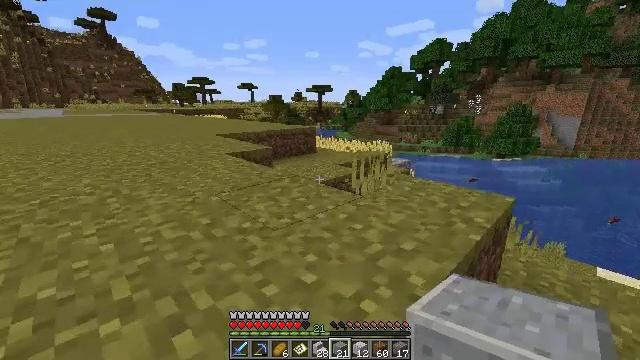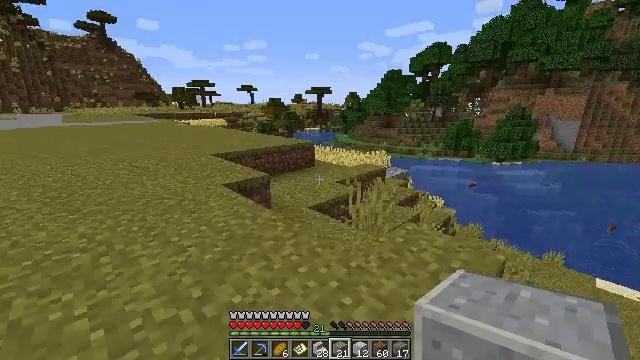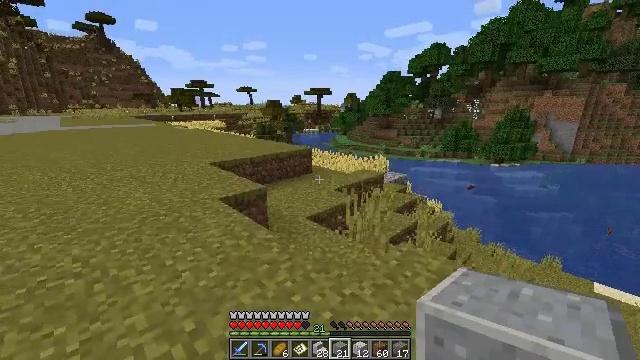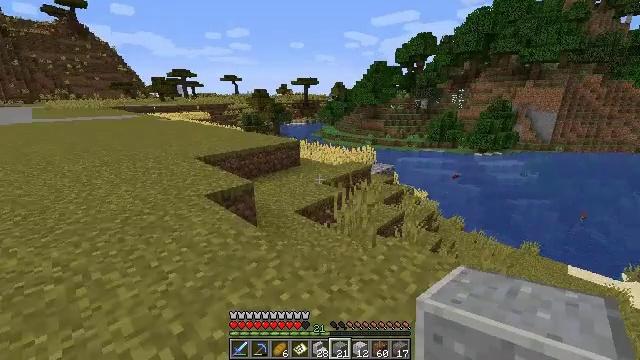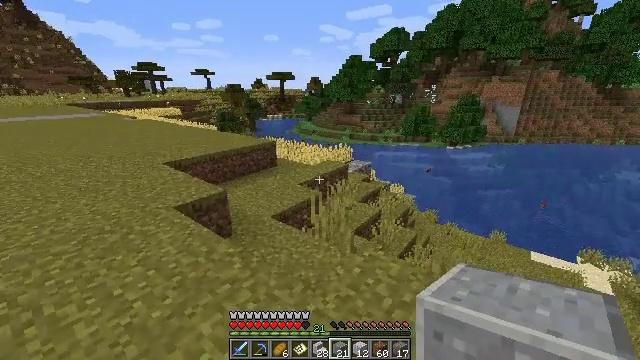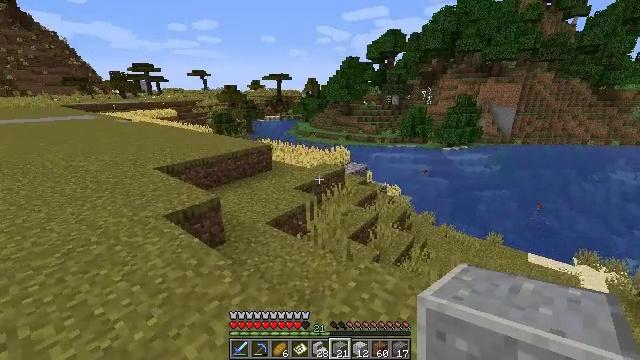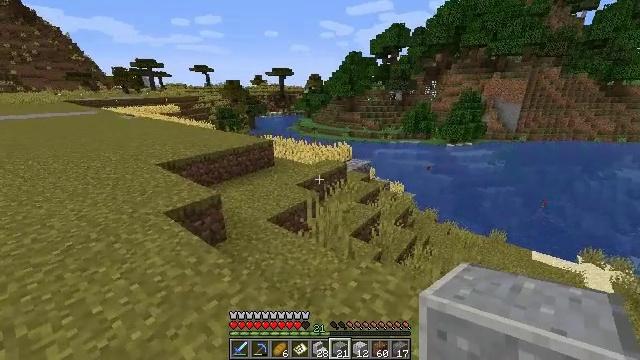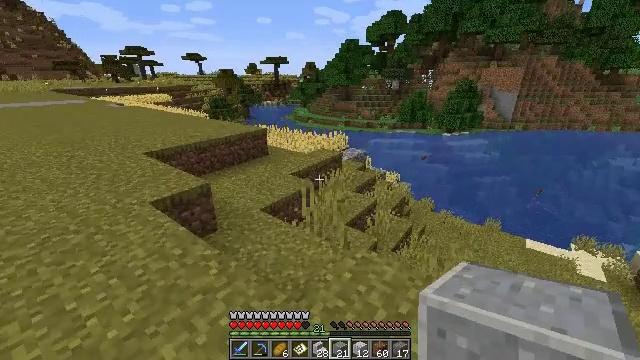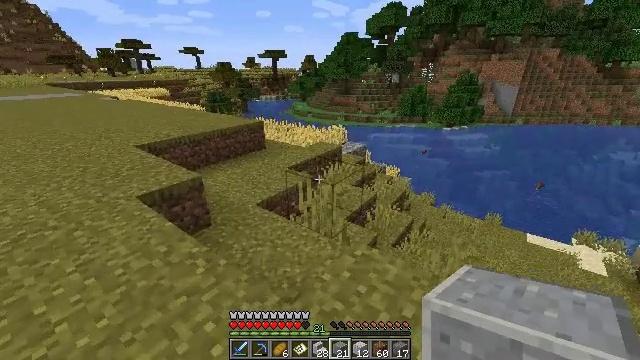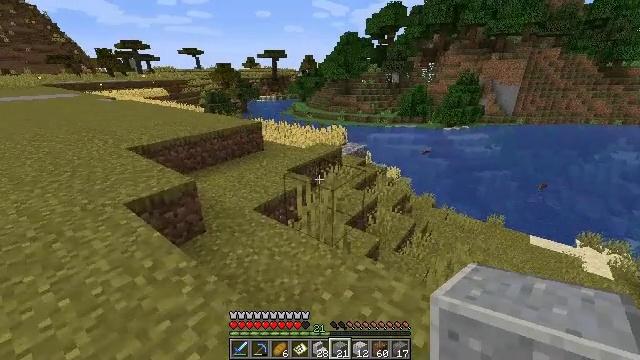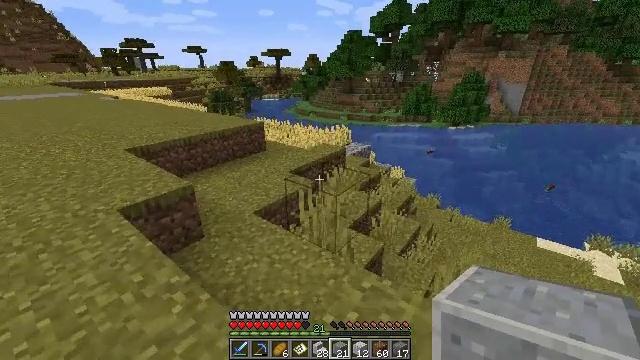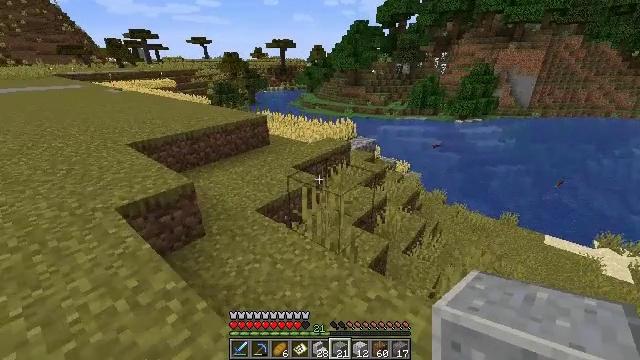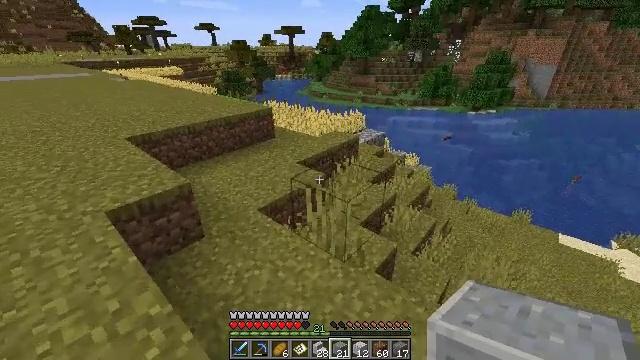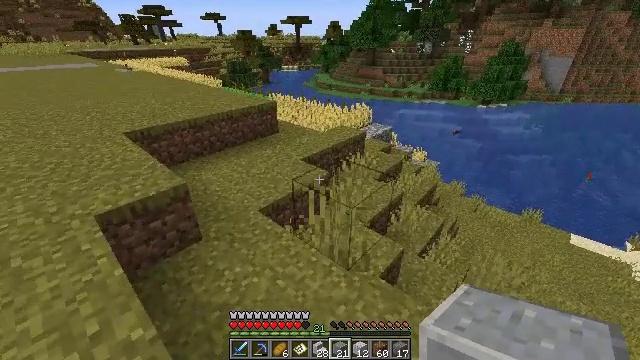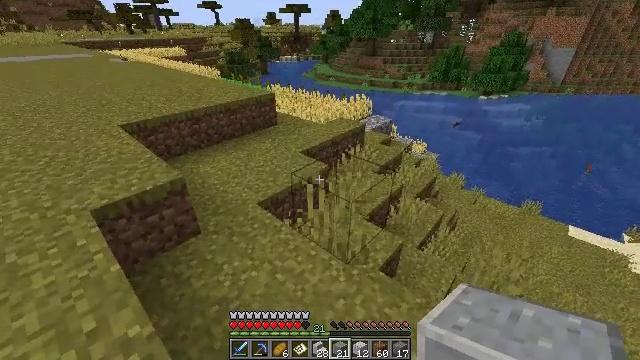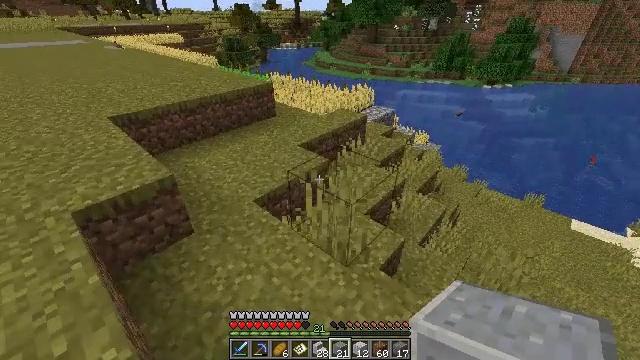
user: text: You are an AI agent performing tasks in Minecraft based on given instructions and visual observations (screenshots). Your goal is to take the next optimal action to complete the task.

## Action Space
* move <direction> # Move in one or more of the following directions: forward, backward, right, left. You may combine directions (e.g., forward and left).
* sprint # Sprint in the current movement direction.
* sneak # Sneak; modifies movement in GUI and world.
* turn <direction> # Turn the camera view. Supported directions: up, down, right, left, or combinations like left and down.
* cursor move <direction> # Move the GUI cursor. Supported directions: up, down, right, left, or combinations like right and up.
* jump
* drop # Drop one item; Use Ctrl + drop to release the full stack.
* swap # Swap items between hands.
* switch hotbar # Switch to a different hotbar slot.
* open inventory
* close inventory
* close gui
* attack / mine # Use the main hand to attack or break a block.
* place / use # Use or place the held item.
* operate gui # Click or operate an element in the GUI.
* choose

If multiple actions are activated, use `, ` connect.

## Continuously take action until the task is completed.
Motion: motion action
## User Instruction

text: Attack the polished andesite to gather it.
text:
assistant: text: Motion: move forward, jump
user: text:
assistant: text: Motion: move forward, jump
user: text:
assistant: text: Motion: move forward, turn right and down, jump
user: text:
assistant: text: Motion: move forward, turn right and down, jump
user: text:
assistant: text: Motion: move forward
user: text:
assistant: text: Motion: move forward
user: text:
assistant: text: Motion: move forward, turn down
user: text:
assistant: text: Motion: move forward, turn down
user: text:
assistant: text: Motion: move forward
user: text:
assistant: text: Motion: move forward
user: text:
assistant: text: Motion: move forward, turn left and down
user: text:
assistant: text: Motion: move forward, turn left and down
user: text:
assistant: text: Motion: move forward, turn left and down
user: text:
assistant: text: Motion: move forward, turn down
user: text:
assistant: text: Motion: move forward, turn down
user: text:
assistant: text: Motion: move forward, turn left and down
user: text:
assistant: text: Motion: move forward, turn down
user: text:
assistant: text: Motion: move forward
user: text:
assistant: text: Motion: move forward
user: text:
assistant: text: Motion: move forward, turn left and down
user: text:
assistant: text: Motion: move forward, turn left and down
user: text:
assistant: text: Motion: move forward, turn left and up
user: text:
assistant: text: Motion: move forward, turn left and up
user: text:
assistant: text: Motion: move forward, turn left and up
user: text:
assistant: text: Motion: move forward, turn left and up
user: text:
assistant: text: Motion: move forward
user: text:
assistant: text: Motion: move forward
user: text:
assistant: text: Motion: move forward, turn up
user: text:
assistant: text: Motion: move forward, turn up
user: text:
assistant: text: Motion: move forward